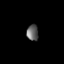
Tissue: lung
Cell type: Epithelial cells
Senescence score: 0.1848
Nuclear area (px): 180
Mean DAPI intensity: 101.294